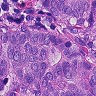
Metastatic tissue present: yes